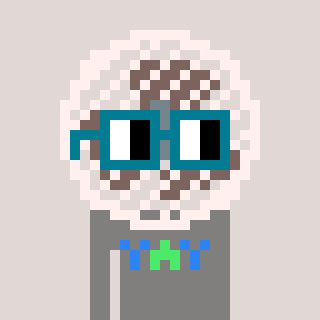
a pixel art character with square dark green glasses, a fan-shaped head and a bluegrey-colored body on a warm background